Question: I am pretty sure this process I have hashed out has many deficiencies so feel free to point out anything you see along the way.
I have an incoming HTML email that I need to scrape a lot of the information out of. I have this information going into a really simple List but then I would like to map it into a specific model which I can then work with.
The HTML email looks like this:
'''
<tr>
<td>Name: </td>
<td>Larry Smith</td>
</tr>
<tr>
<td>Email: </td>
<td>larry@cucumber.com</td>
</tr>
<tr>
<td>Phone: </td>
<td><PHONE> (Mobile)</td>
</tr>
'''
I use HTMLAgilityPack to parse it into this object:
'''
public class RawData
{
public string Name { get; set; }
public string Value { get; set; }
}
'''
Thus the object after parsing looks like this

My model is very similar EXCEPT that the properties are actually named not generic:
'''
public class FullModel
{
public string FirstName { get; set; }
public string LastName { get; set; }
...etc....
}
'''
So now we get to the crux of the problem...Trying to build a map with AutoMapper to line everything up.
'''
Mapper.CreateMap<RawData, FullData>()
.ForMember(dest => dest.FullName,
opts => opts.MapFrom(src => src.Name));
'''
but of course....there are about 80 properties in the RawData object that are fields....and RawData is a List to boot.
Should I abandon my RawData object and mapping and instead in the email scrape parsing method find the FullData property that it belongs to and populate it?
Other ideas and input welcome
Thank You
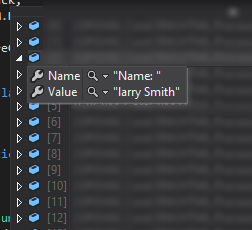
Answer: I I understand this, and am hoping the code you have is just one method you'd tried (but obviously wasn't working as expected). With that said:
From my perspective, this looks like you want to <URL> that would find the appropriate "key" for the property. Something like:
'''
class RawDataNameResolver : ValueResolver<IEnumerable<RawData>, String>
{
private String _name;
public RawDataNameResolver(String name)
{
_name = name;
}
protected override String ResolveCore(IEnumerable<RawData> source)
{
if (source != null)
{
var match = source.SingleOrDefault(x => x.Name == _name);
if (match != null)
{
return match.Value;
}
}
return null;
}
}
'''
That keeps it pretty generic so you can re-use it in your mapping:
'''
Mapper.CreateMap<IEnumerable<RawData>, FullModel>()
.ForMember(d => d.Email, m => m.ResolveUsing(new RawDataNameResolver("Email: ")))
.ForMember(d => d.Name, m => m.ResolveUsing(new RawDataNameResolver("Name: ")))
.ForMember(d => d.PhoneNumber, m => m.ResolveUsing(new RawDataNameResolver("Phone: ")));
'''
(Note how I'm passing the "Name" value in so e can perform a compare and receive back the "Value").
This would provide:
'''
var rawData = new[]{ // pretend this just read an email ;-)
new RawData { Name = "Name: ", Value = "Larry Smith" },
new RawData { Name = "Email: ", Value = "larry@cucumber.com" },
new RawData { Name = "Phone: ", Value = "<PHONE> (Mobile)" }
}
var fullModel = Mapper.Map<FullModel>(rawData);
'''
Which results in:
'''
new FullModel {
Email = "larry@cucumber.com",
Name = "Larry Smith", // Yes, I've combined them!
PhoneNumber = "<PHONE> (Mobile)
};
'''
Now, if you want the first name, last name you could modify the 'ValueResolver' bit more so you can perform some post-processing. Maybe something like:
'''
class RawDataNameResolver : ValueResolver<IEnumerable<RawData>, String>
{
private String _name;
private Func<String, String> _postProcessor;
public RawDataNameResolver(String name, Func<String, String> postProcessor = null)
{
_name = name;
_postProcessor = postProcessor;
}
protected override String ResolveCore(IEnumerable<RawData> source)
{
if (source != null)
{
var match = source.SingleOrDefault(x => x.Name == _name);
if (match != null)
{
return _postProcessor != null ? _postProcessor(match.Value) : match.Value;
}
}
return null;
}
}
'''
(Note I've added a post-processor so we can perform a manipulation on the value once we have it)
This changes our mapping procedure (but only slightly):
'''
Mapper.CreateMap<IEnumerable<RawData>, FullModel>()
.ForMember(d => d.Email, m => m.ResolveUsing(new RawDataNameResolver("Email: ")))
.ForMember(d => d.FirstName, m => m.ResolveUsing(new RawDataNameResolver("Name: ", x => x.Split()[0])))
.ForMember(d => d.LastName, m => m.ResolveUsing(new RawDataNameResolver("Name: ", x => x.Split()[1])))
.ForMember(d => d.PhoneNumber, m => m.ResolveUsing(new RawDataNameResolver("Phone: ")));
'''
Which now results in:
'''
new FullModel {
Email = "larry@cucumber.com",
FirstName = "Larry",
LastName = "Smith",
PhoneNumber = "<PHONE> (Mobile)
};
'''
The same could be applied to parsing the PhoneNumber (remove '(mobile)' or just normalize it). Also, keep in mind this isn't "production ready". I would strongly suggest you don't just use '.Split()[0]' and actually break that out into something more bullet-proof (as with other places I didn't perform checks).